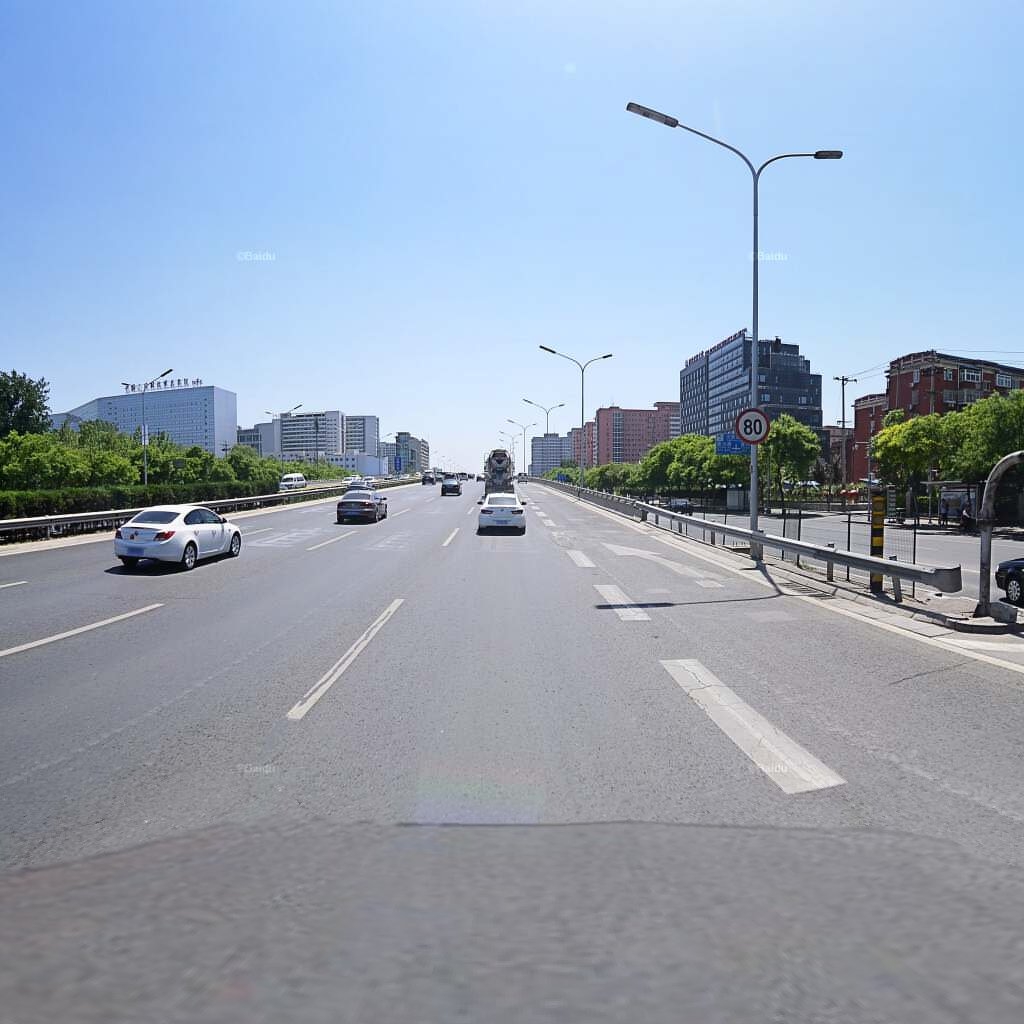
Region: Haidian
Road damage annotations: longitudinal patch, longitudinal crack, transverse crack, transverse patch